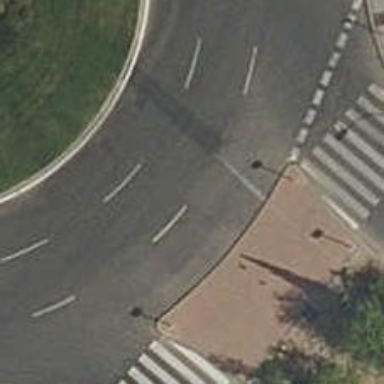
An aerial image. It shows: Residential road with asphalt surface leading to roundabout.